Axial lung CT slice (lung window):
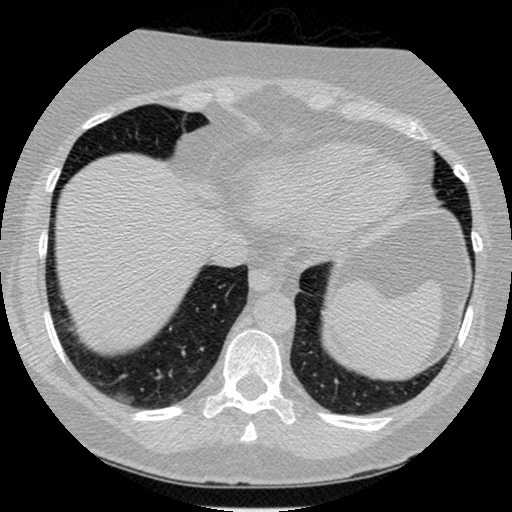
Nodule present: no